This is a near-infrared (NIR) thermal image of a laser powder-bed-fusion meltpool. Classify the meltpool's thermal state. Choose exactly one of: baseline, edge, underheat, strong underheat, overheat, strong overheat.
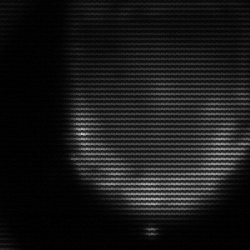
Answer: edge